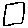
Label: square